Breast ultrasound image
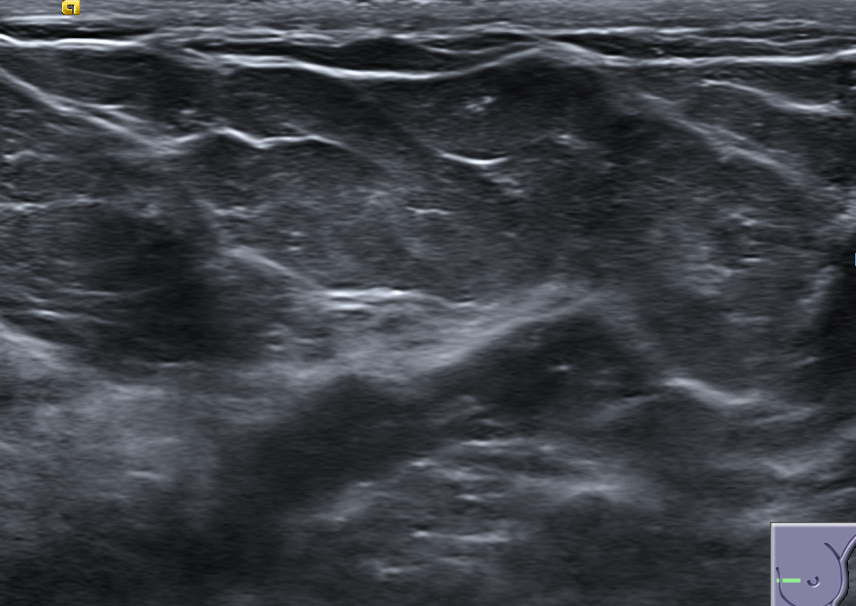
Diagnosis: normal